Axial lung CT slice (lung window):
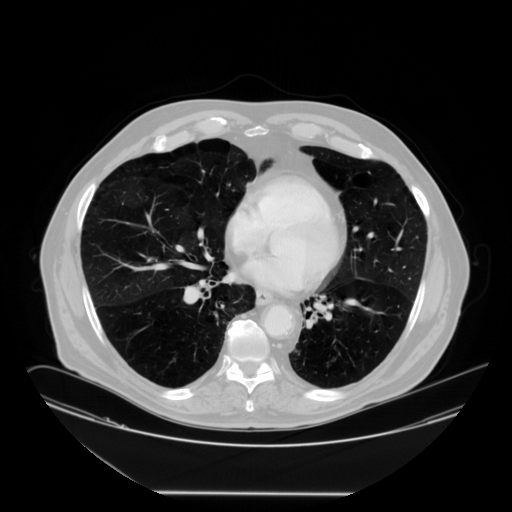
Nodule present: no